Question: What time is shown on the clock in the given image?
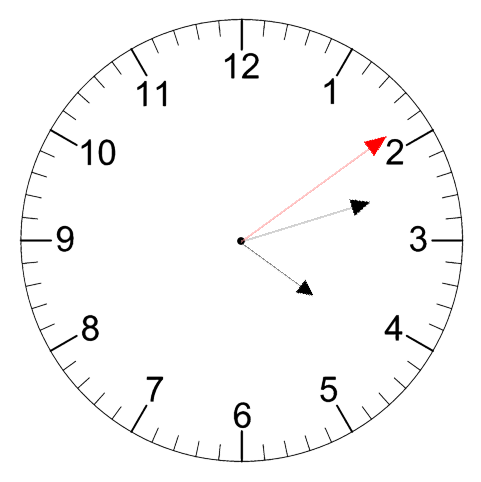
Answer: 04:12:09